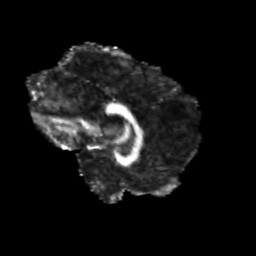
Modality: FA
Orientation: sagittal
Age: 25
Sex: female
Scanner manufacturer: siemens
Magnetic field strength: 3 T
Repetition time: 3.5 s
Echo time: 0.104 s